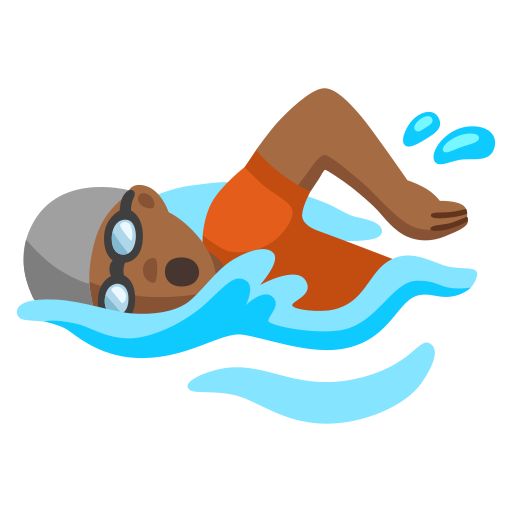
Emoji: 🏊🏾